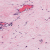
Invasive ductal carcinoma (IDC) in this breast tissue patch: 0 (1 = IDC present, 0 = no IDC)